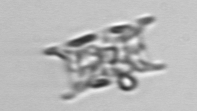
Label: Eucampia